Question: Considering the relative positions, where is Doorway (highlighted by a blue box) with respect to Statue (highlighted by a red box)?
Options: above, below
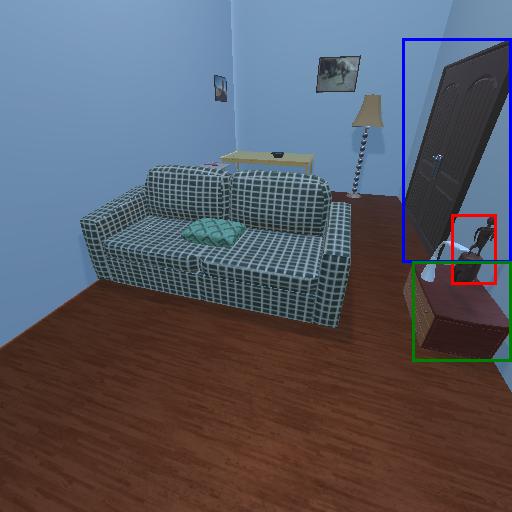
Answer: above